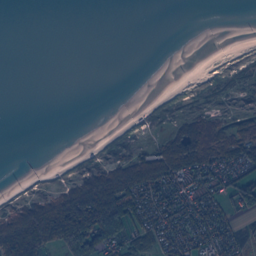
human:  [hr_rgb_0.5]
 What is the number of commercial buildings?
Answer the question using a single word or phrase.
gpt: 3

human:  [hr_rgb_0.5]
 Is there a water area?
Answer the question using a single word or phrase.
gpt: yes

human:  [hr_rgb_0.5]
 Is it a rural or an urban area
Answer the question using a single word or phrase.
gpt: urban

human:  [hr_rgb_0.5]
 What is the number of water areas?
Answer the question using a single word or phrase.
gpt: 29

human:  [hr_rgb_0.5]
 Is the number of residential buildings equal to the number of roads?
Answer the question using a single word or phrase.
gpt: no

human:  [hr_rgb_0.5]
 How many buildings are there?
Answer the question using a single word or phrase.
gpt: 1146

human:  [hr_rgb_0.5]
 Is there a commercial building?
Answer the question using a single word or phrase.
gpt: yes

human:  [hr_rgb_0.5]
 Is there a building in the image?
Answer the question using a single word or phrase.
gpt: yes

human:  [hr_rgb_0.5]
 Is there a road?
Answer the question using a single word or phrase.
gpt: yes

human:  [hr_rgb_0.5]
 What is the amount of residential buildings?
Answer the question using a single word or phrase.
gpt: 1143

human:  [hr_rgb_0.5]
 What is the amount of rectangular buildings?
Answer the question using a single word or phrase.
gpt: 685

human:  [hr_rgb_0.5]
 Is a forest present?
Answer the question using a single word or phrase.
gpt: yes

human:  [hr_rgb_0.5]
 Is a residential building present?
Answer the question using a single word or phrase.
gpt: yes

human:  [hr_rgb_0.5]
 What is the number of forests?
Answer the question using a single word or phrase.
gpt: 241

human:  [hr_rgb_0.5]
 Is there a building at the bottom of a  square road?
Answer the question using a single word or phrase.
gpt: no

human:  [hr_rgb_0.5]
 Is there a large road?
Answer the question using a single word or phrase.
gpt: no

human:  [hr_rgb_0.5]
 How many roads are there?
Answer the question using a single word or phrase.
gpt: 354

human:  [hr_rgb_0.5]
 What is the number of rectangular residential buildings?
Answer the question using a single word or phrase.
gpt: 682

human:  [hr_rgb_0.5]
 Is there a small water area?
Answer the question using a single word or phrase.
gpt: yes

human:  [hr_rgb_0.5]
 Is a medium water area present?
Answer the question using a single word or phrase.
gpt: yes

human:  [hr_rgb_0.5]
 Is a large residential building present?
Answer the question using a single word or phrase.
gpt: no

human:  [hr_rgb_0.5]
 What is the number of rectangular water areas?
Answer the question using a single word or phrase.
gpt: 8

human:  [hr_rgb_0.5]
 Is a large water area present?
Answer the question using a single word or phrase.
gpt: yes

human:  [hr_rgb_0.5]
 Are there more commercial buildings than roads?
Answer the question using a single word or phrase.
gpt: no

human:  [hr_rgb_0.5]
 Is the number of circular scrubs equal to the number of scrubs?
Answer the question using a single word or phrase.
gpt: no

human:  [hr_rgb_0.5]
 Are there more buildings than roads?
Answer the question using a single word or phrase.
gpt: yes

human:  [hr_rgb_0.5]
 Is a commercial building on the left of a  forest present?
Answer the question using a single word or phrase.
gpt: yes

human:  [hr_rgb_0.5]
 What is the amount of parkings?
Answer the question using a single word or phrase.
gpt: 11

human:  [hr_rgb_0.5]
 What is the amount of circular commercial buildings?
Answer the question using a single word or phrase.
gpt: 0

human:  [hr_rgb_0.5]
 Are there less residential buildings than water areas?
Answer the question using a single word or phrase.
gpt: no

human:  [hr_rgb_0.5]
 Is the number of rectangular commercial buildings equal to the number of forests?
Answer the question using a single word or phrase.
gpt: no

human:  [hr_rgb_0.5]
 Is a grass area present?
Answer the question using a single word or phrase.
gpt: yes

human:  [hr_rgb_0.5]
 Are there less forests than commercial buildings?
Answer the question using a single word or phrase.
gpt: no

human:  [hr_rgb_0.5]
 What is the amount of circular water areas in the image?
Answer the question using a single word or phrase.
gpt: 4

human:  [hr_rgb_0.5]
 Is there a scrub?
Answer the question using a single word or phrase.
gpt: yes

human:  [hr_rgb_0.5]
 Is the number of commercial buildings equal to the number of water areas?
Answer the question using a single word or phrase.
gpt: no

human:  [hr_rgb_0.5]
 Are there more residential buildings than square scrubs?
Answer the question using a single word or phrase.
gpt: yes

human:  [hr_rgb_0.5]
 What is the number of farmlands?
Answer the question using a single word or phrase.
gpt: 9

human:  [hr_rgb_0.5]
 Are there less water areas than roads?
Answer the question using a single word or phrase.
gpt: yes

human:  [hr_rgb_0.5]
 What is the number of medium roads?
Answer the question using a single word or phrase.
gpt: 0

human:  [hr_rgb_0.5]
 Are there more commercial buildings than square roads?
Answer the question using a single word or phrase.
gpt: yes

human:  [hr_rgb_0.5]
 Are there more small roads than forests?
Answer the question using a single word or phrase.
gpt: yes

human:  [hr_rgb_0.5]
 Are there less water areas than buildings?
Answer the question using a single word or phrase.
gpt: yes

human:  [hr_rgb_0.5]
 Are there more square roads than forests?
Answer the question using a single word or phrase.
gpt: no

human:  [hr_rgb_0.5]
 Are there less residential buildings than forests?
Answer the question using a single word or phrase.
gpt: no

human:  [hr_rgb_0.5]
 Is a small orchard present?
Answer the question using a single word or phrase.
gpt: no

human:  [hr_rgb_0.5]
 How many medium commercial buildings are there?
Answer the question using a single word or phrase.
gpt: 0

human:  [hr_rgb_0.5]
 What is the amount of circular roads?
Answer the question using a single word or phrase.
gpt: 0

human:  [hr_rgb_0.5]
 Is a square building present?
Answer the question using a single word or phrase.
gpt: no

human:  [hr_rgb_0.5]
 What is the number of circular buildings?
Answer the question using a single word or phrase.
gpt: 0

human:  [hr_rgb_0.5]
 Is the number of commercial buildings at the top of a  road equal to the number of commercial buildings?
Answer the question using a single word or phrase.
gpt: yes

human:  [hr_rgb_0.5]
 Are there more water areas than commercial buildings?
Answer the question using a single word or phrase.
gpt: yes

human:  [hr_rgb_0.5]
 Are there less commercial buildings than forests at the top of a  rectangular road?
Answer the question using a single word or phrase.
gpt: no

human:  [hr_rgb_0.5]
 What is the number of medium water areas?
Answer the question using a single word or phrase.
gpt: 4

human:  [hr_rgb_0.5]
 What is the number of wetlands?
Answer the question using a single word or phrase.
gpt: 9

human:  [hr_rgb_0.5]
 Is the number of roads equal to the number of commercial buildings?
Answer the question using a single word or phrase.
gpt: no

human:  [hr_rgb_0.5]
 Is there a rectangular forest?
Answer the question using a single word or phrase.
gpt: yes

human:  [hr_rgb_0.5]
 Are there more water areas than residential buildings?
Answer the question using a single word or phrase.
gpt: no

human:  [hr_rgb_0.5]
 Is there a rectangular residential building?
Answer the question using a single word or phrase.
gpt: yes

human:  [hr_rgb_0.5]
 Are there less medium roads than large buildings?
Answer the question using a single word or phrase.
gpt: no

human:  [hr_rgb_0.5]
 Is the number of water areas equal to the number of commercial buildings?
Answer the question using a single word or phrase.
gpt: no

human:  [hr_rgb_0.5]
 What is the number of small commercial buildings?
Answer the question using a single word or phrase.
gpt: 3

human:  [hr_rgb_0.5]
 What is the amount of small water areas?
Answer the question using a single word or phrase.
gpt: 21

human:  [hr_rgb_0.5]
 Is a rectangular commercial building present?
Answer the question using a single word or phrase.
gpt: yes